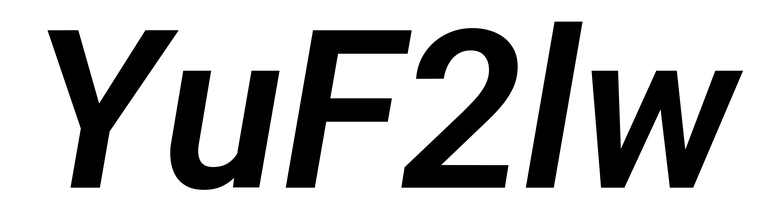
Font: Roboto-Italic_SemiBold_Italic